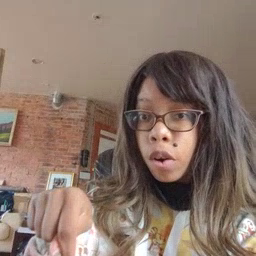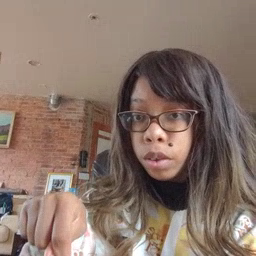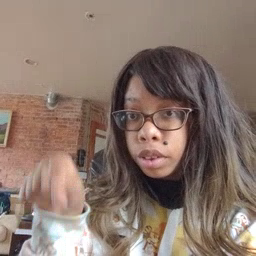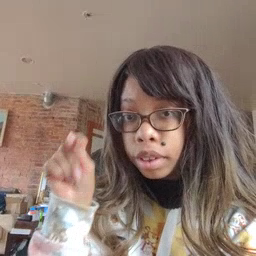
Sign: down